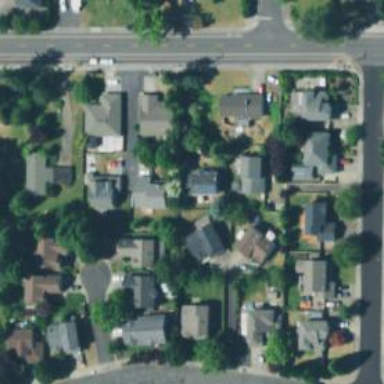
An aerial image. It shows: Living street.